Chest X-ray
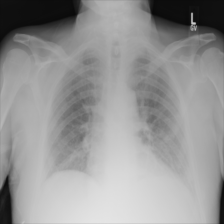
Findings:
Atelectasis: negative
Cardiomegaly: negative
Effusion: negative
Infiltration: negative
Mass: negative
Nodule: negative
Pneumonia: negative
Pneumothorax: negative
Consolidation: negative
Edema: positive
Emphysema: negative
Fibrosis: negative
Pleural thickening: negative
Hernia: negative